Question: i have a serialized string like this :

now i want to find the image information from this string and then store it in a variable. i can find the image path and it prints from below code
'''
$doc = new DOMDocument();
$doc->loadHTML($stry);
$xpath = new DOMXPath($doc);
$src = $xpath->evaluate("string(//img/@src)");
echo $src;
'''
but i want to print the complete 'img' tag with atrributes like height , width etc in below form :
'''
$a = "<img src="http://www.techveze.com/wp-content/uploads/2013/11/Router.jpg" alt="" width="345" height="120" class="aligncenter size-full wp-image-1884" />" ;
'''
anyone plz help me...??
thanx.
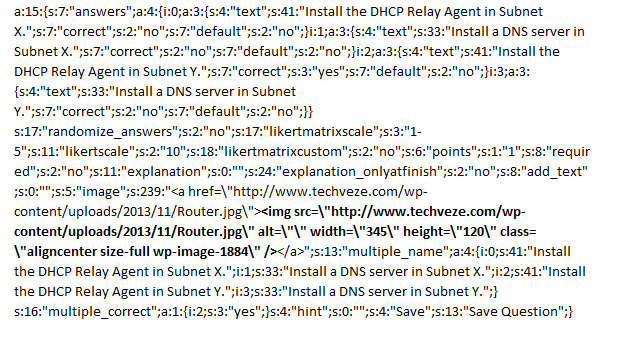
Answer: You need to unserialize the string. This will return an array. The image is stored in the index 'image'.
'''
// Unserialize the string and turn it into an array
$array = unserialize($str);
$a = $array['image']; // This will give you image with the enclosing '<a>' tag
// Create a document from the HTML snippet
$doc = new DOMDocument();
$doc->loadHTML($a);
// Obtain the image tag
$img = $doc->getElementsByTagName('img')->item(0);
// Save it as string
$img_string = $doc->saveHTML($img);
'''
If you want to display the string in a HTML page, I mean the string not the image(!), then use 'htmlentities()':
'''
// Echo the  as string(!) on an HTML page
echo htmlentities($img_string);
'''